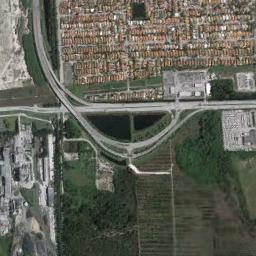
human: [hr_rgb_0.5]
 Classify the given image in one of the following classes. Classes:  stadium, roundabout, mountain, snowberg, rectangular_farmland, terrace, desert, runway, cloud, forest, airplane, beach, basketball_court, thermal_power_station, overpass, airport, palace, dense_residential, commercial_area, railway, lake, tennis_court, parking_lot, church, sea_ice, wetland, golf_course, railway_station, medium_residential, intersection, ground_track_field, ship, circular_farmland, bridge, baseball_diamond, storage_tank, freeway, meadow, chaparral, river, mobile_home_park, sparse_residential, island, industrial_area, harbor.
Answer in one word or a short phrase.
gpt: overpass